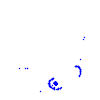
Particle: kaon